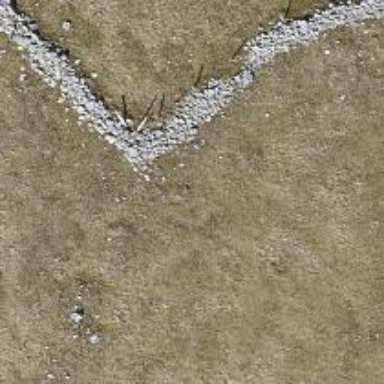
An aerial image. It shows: Wall barrier.